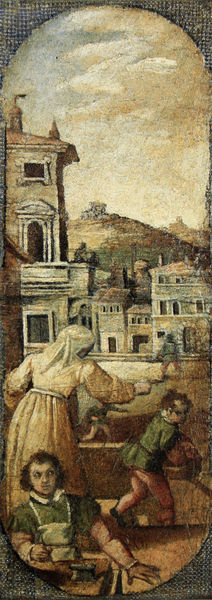
Titel: Taddeo wird von der Frau von Calabrese zu einem Botengang ausgeschickt
Künstler: Federico Zuccari
Standort: Rom
Institution: Galleria Nazionale d'Arte Antica (Palazzo Barberini)
Schlagwörter: berg, gemälde, hand, himmel, mann, wolken, gelb, grün, landschaft, menschen, ocker, stadt, braun, fenster, frau, kleid, rücken, strassenszene, straße, szene, dach, gebäude, gürtel, haus, rot, schleier, tuch, beige, malerei, leinen, rahmen, häuser, hügel, gewand, drei, kind, renaissance, tal, anhöhe, arbeit, karren, kinder, oval, schürze, ansicht, bogen, fassaden, italien, schule, jungen, arbeiten, laufen, dorf, mauer, platz, treppe, kopftuch, detail, korb, stufen, junge, hoch, stadtansicht, rechteck, mosaik, rom, fragment, armband, schreiben, antik, schreien, mittelalter, griechenland, tempel, fresko, medaille, schlagen, miniatur, südländisch, frühe neuzeit, menshen, straßenansicht